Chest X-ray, PA view. Patient: 24 years old, sex M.
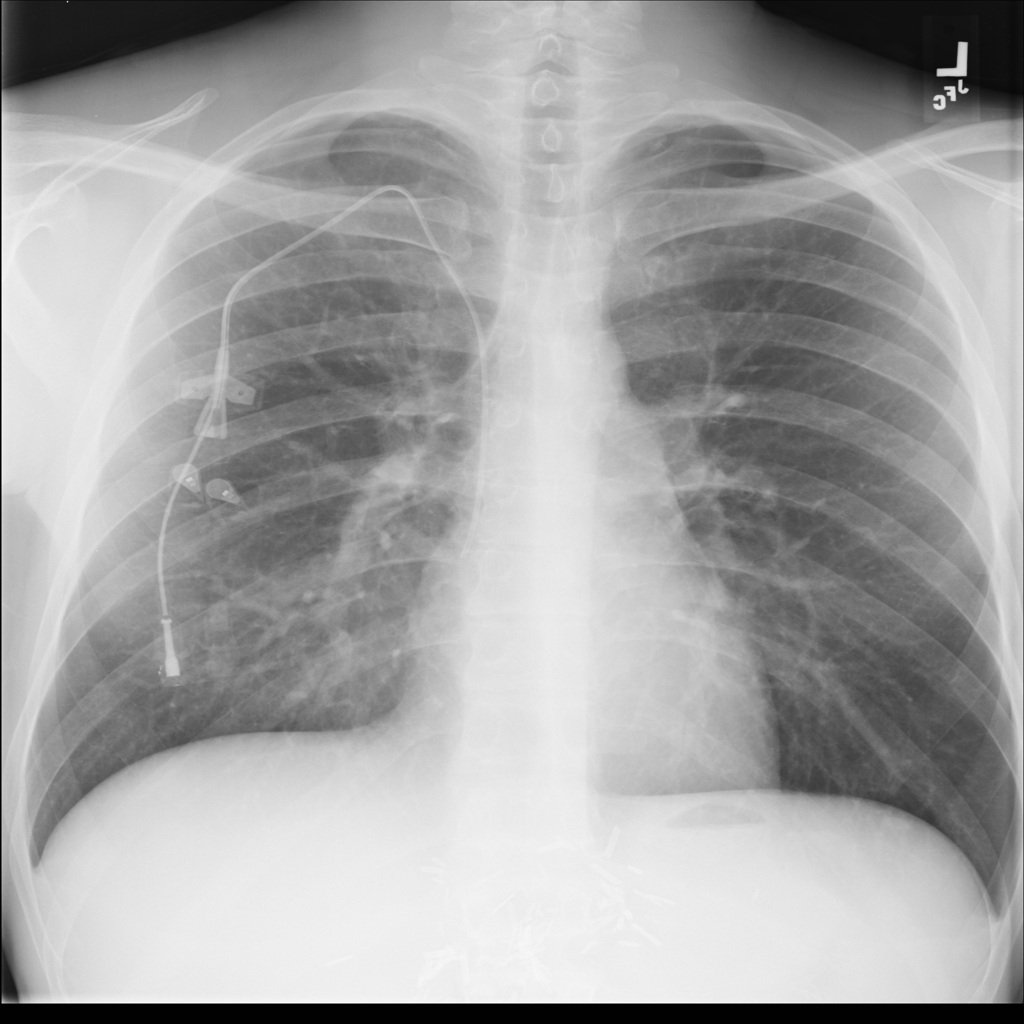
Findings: Pleural_Thickening